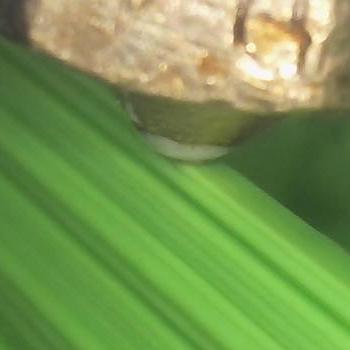
Flow rate: 62%